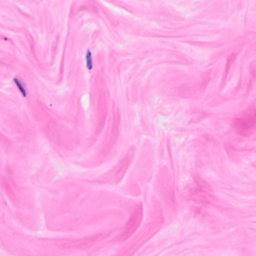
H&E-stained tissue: Breast